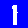
Digit: 1